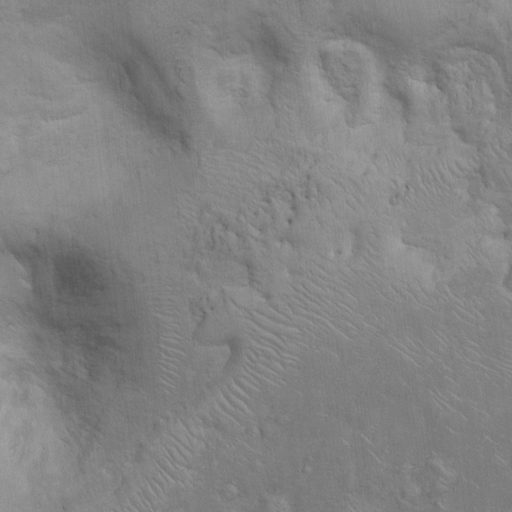
Classes present: Background, Cone